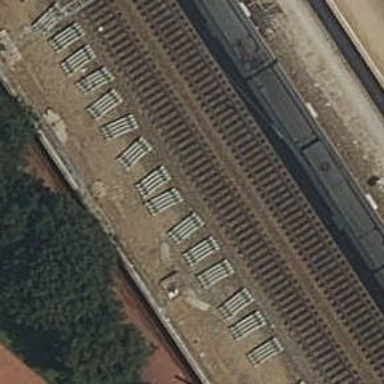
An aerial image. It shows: Railway track with contact lines for electrification.